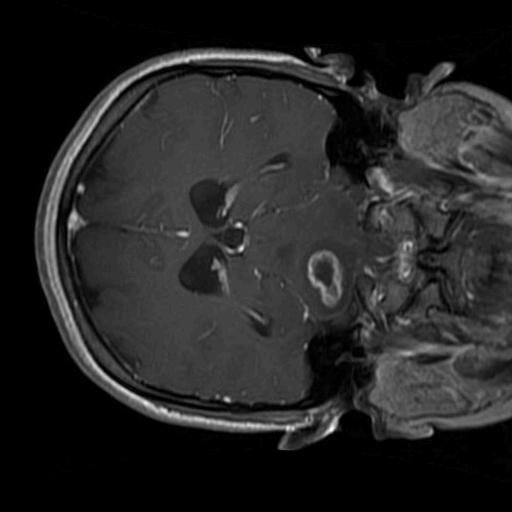
Label: brain_glioma